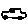
Label: car